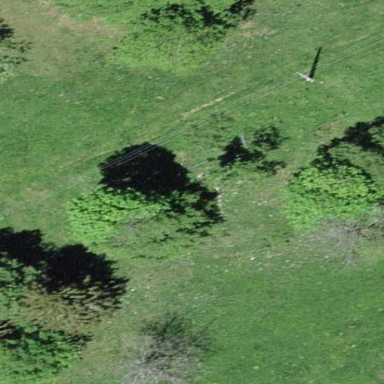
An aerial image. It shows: Forest with mixture of leaf types and cycles.